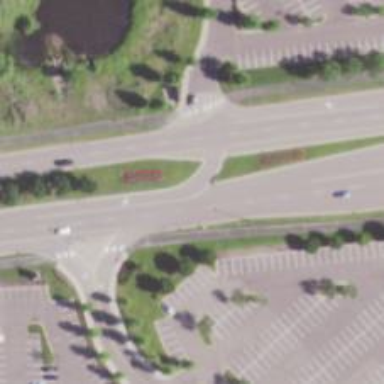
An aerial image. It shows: Secondary link road with asphalt surface.